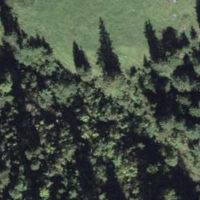
EUNIS habitat code: 43
Species observed at this site:
Saxifraga rotundifolia